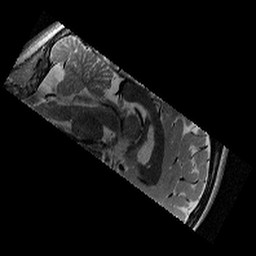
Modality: T2w
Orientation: sagittal
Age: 11
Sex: male
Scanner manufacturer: siemens
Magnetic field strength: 3 T
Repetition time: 9.23 s
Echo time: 0.067 s